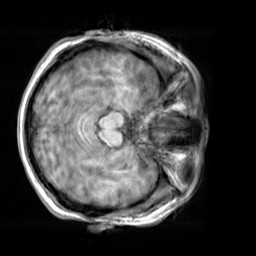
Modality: T1w
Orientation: axial
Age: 21
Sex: female
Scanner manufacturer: siemens
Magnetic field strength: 3 T
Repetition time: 2.3 s
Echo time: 0.00303 s